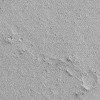
Atmospheric dust classification: not_dusty